Interaction volume radius: 10 \u00c5
Interaction volume height: 30 \u00c5
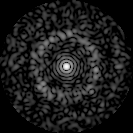
Disorder parameter: 0.7922